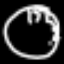
Label: clock